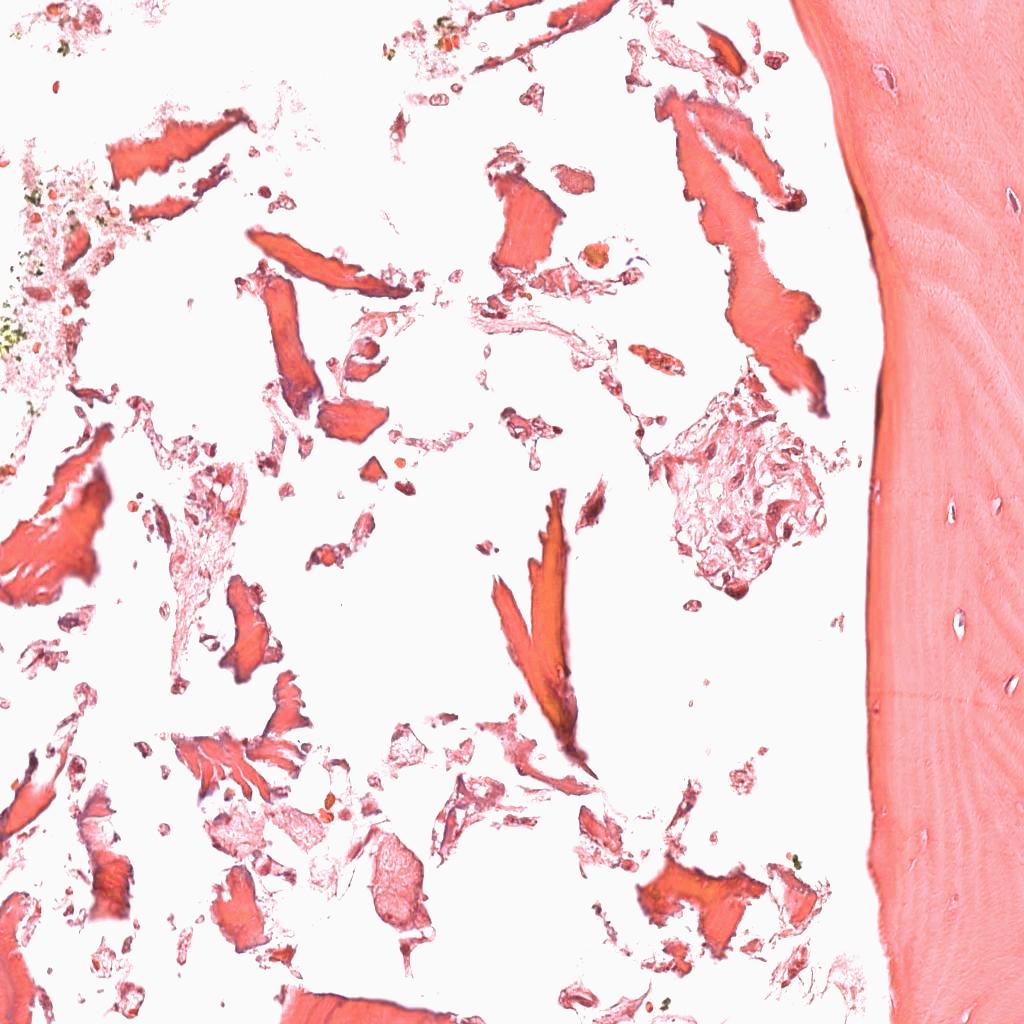
Label: Non-Tumor